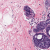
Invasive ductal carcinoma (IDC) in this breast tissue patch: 0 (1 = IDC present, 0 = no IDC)